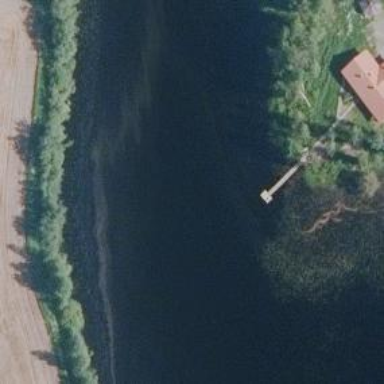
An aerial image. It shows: Swimming area for leisure and sport activities.